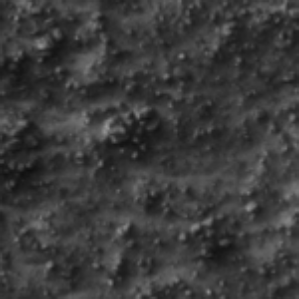
Label: frost